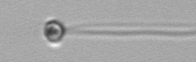
Label: flagellate